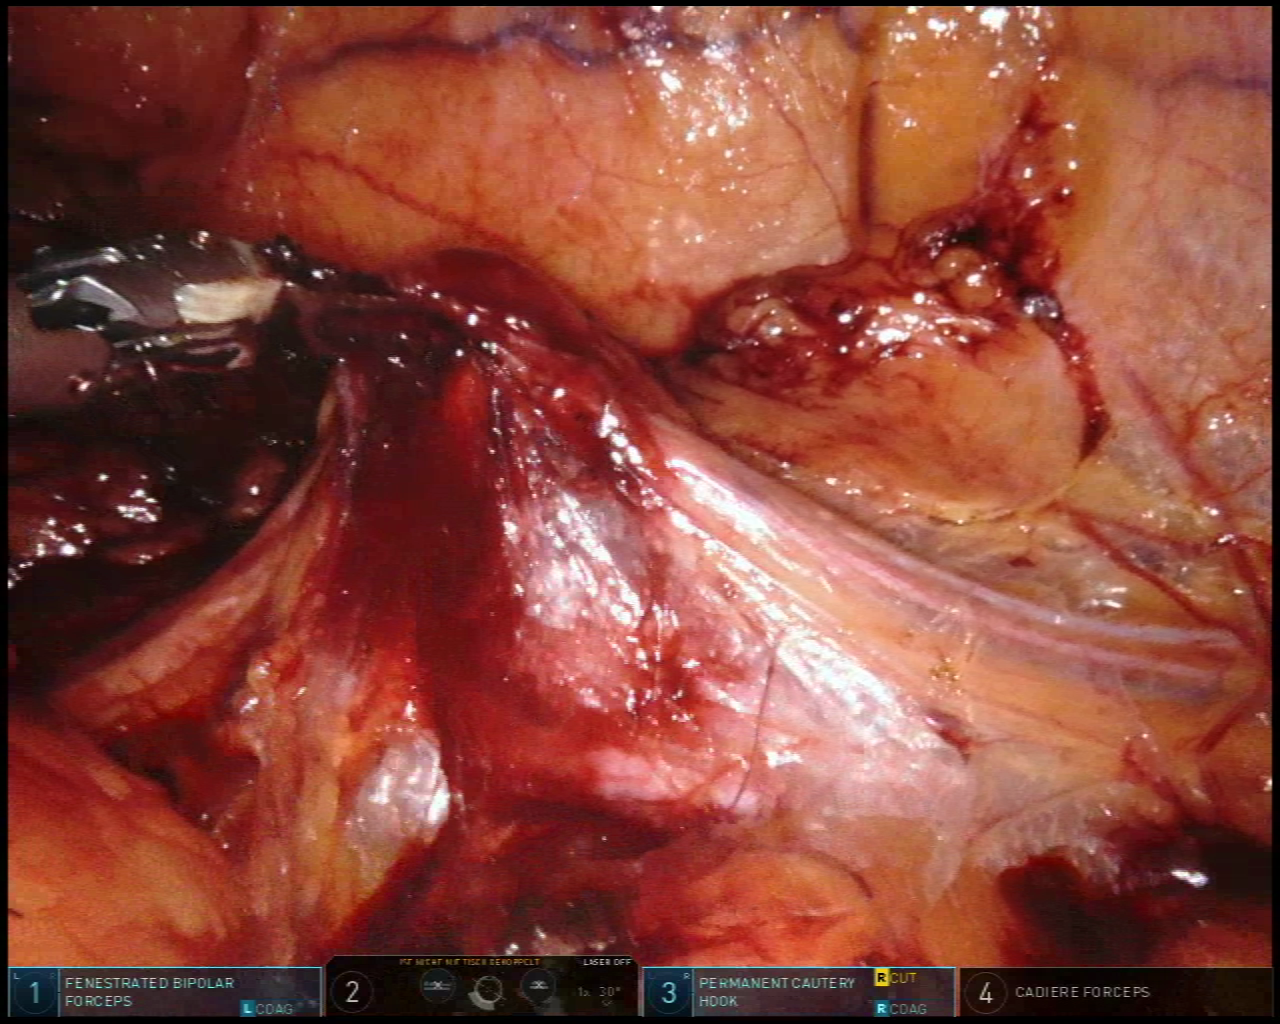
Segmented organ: ureter
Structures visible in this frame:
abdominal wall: no
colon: no
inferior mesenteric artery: no
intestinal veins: no
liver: no
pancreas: no
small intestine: no
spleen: no
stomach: no
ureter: yes
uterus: no
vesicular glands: no